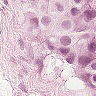
Metastatic tissue present: yes